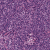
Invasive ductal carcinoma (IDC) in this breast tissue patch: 1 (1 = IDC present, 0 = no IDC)